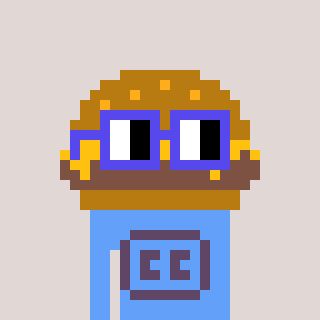
a pixel art character with square blue glasses, a burger-shaped head and a blue-colored body on a warm background